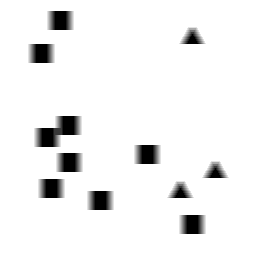
Squares: 9
Triangles: 3
Stars: 0
Total shapes: 12